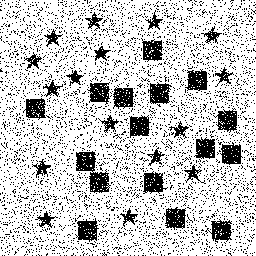
Squares: 16
Triangles: 0
Stars: 16
Total shapes: 32